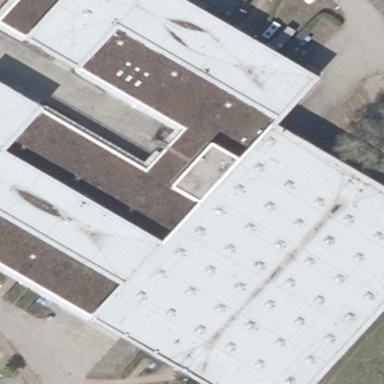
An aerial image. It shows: Office building.